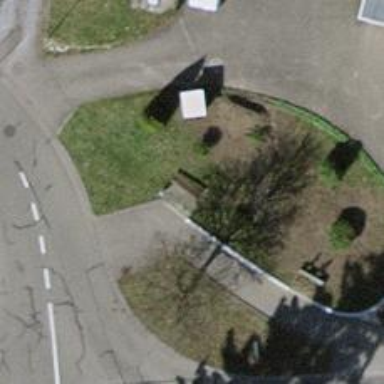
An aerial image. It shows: Brown bench in the vicinity.